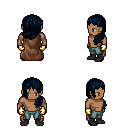
a pixel art fantasy rpg character, male body template, human, dark skin, brown cape, teal pants, raven left-swept hairstyle, gold gloves, black shoes, four views (front, back, left, right), 2x2 character sprite sheet, small pixel art, hard edges, no anti-aliasing